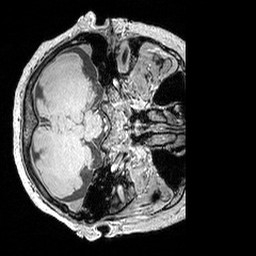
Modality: MP2RAGE
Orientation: axial
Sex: female
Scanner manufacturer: siemens
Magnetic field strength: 3 T
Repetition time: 5 s
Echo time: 0.00292 s